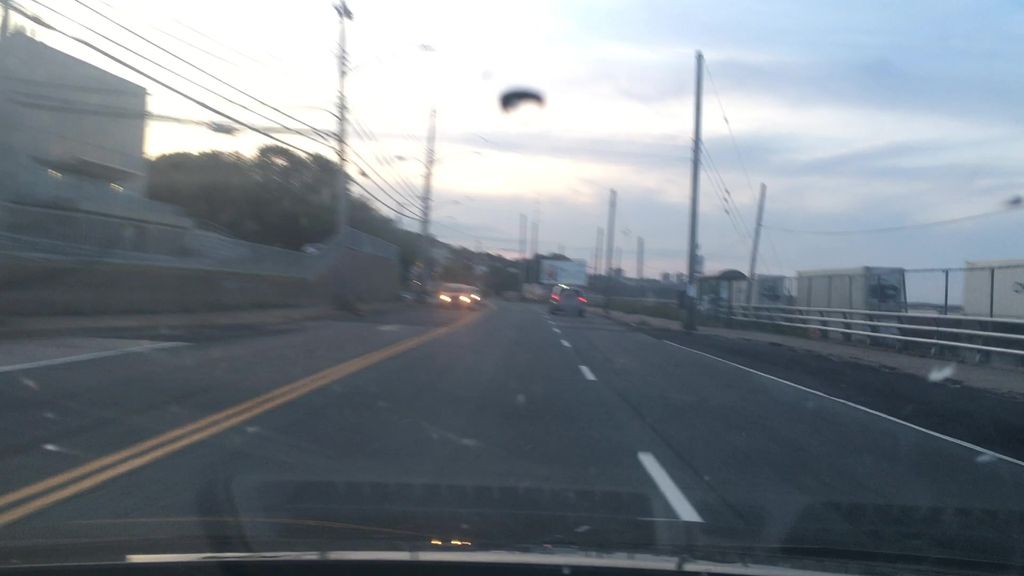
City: halifax